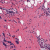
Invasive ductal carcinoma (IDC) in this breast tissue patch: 1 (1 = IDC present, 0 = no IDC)